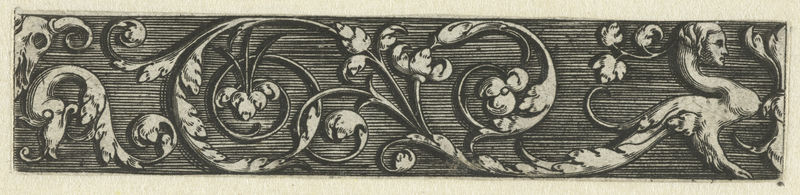
Titel: Ornament met vrouwelijk fantasiewezen en ramschedel
Künstler: Monogrammist IG
Standort: Amsterdam
Institution: Rijksmuseum
Schlagwörter: muster, tod, antike, fries, mythos, mythen, sagen